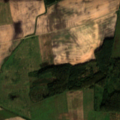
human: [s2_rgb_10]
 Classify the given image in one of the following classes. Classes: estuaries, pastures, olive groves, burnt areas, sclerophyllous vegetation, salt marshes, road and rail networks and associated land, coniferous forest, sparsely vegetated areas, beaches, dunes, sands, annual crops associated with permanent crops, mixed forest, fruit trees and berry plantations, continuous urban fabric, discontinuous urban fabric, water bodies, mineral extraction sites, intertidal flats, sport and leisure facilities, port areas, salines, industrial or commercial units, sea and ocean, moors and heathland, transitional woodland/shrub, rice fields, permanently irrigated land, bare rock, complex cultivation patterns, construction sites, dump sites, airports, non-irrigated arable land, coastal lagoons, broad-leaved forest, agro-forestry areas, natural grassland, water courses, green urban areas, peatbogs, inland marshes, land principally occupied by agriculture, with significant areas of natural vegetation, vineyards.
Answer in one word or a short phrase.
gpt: non-irrigated arable land, fruit trees and berry plantations, land principally occupied by agriculture, with significant areas of natural vegetation, broad-leaved forest